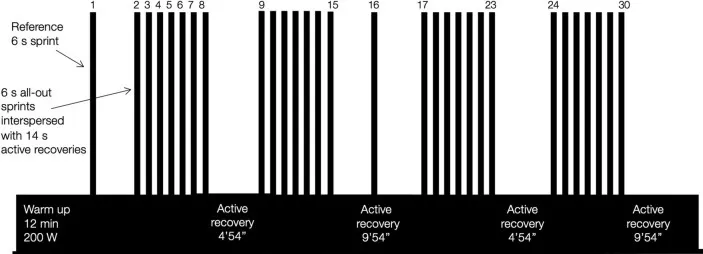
Illustration of one repeated sprint training in hypoxia session performed at a simulated altitude of 3,300 m including 30 sprints of 6 s interspersed with 14 s of active recovery.
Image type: chart (chart)